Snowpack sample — Buffalo Mountain, Silverthorne, Colorado, USA (1/25/25, 10:11 AM MST)
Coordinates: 39.6222, -106.1139
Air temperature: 22 °F
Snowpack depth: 110 cm
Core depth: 40 cm
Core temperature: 46.4 °F
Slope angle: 12°, slope face: 102°
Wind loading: high
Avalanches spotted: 0
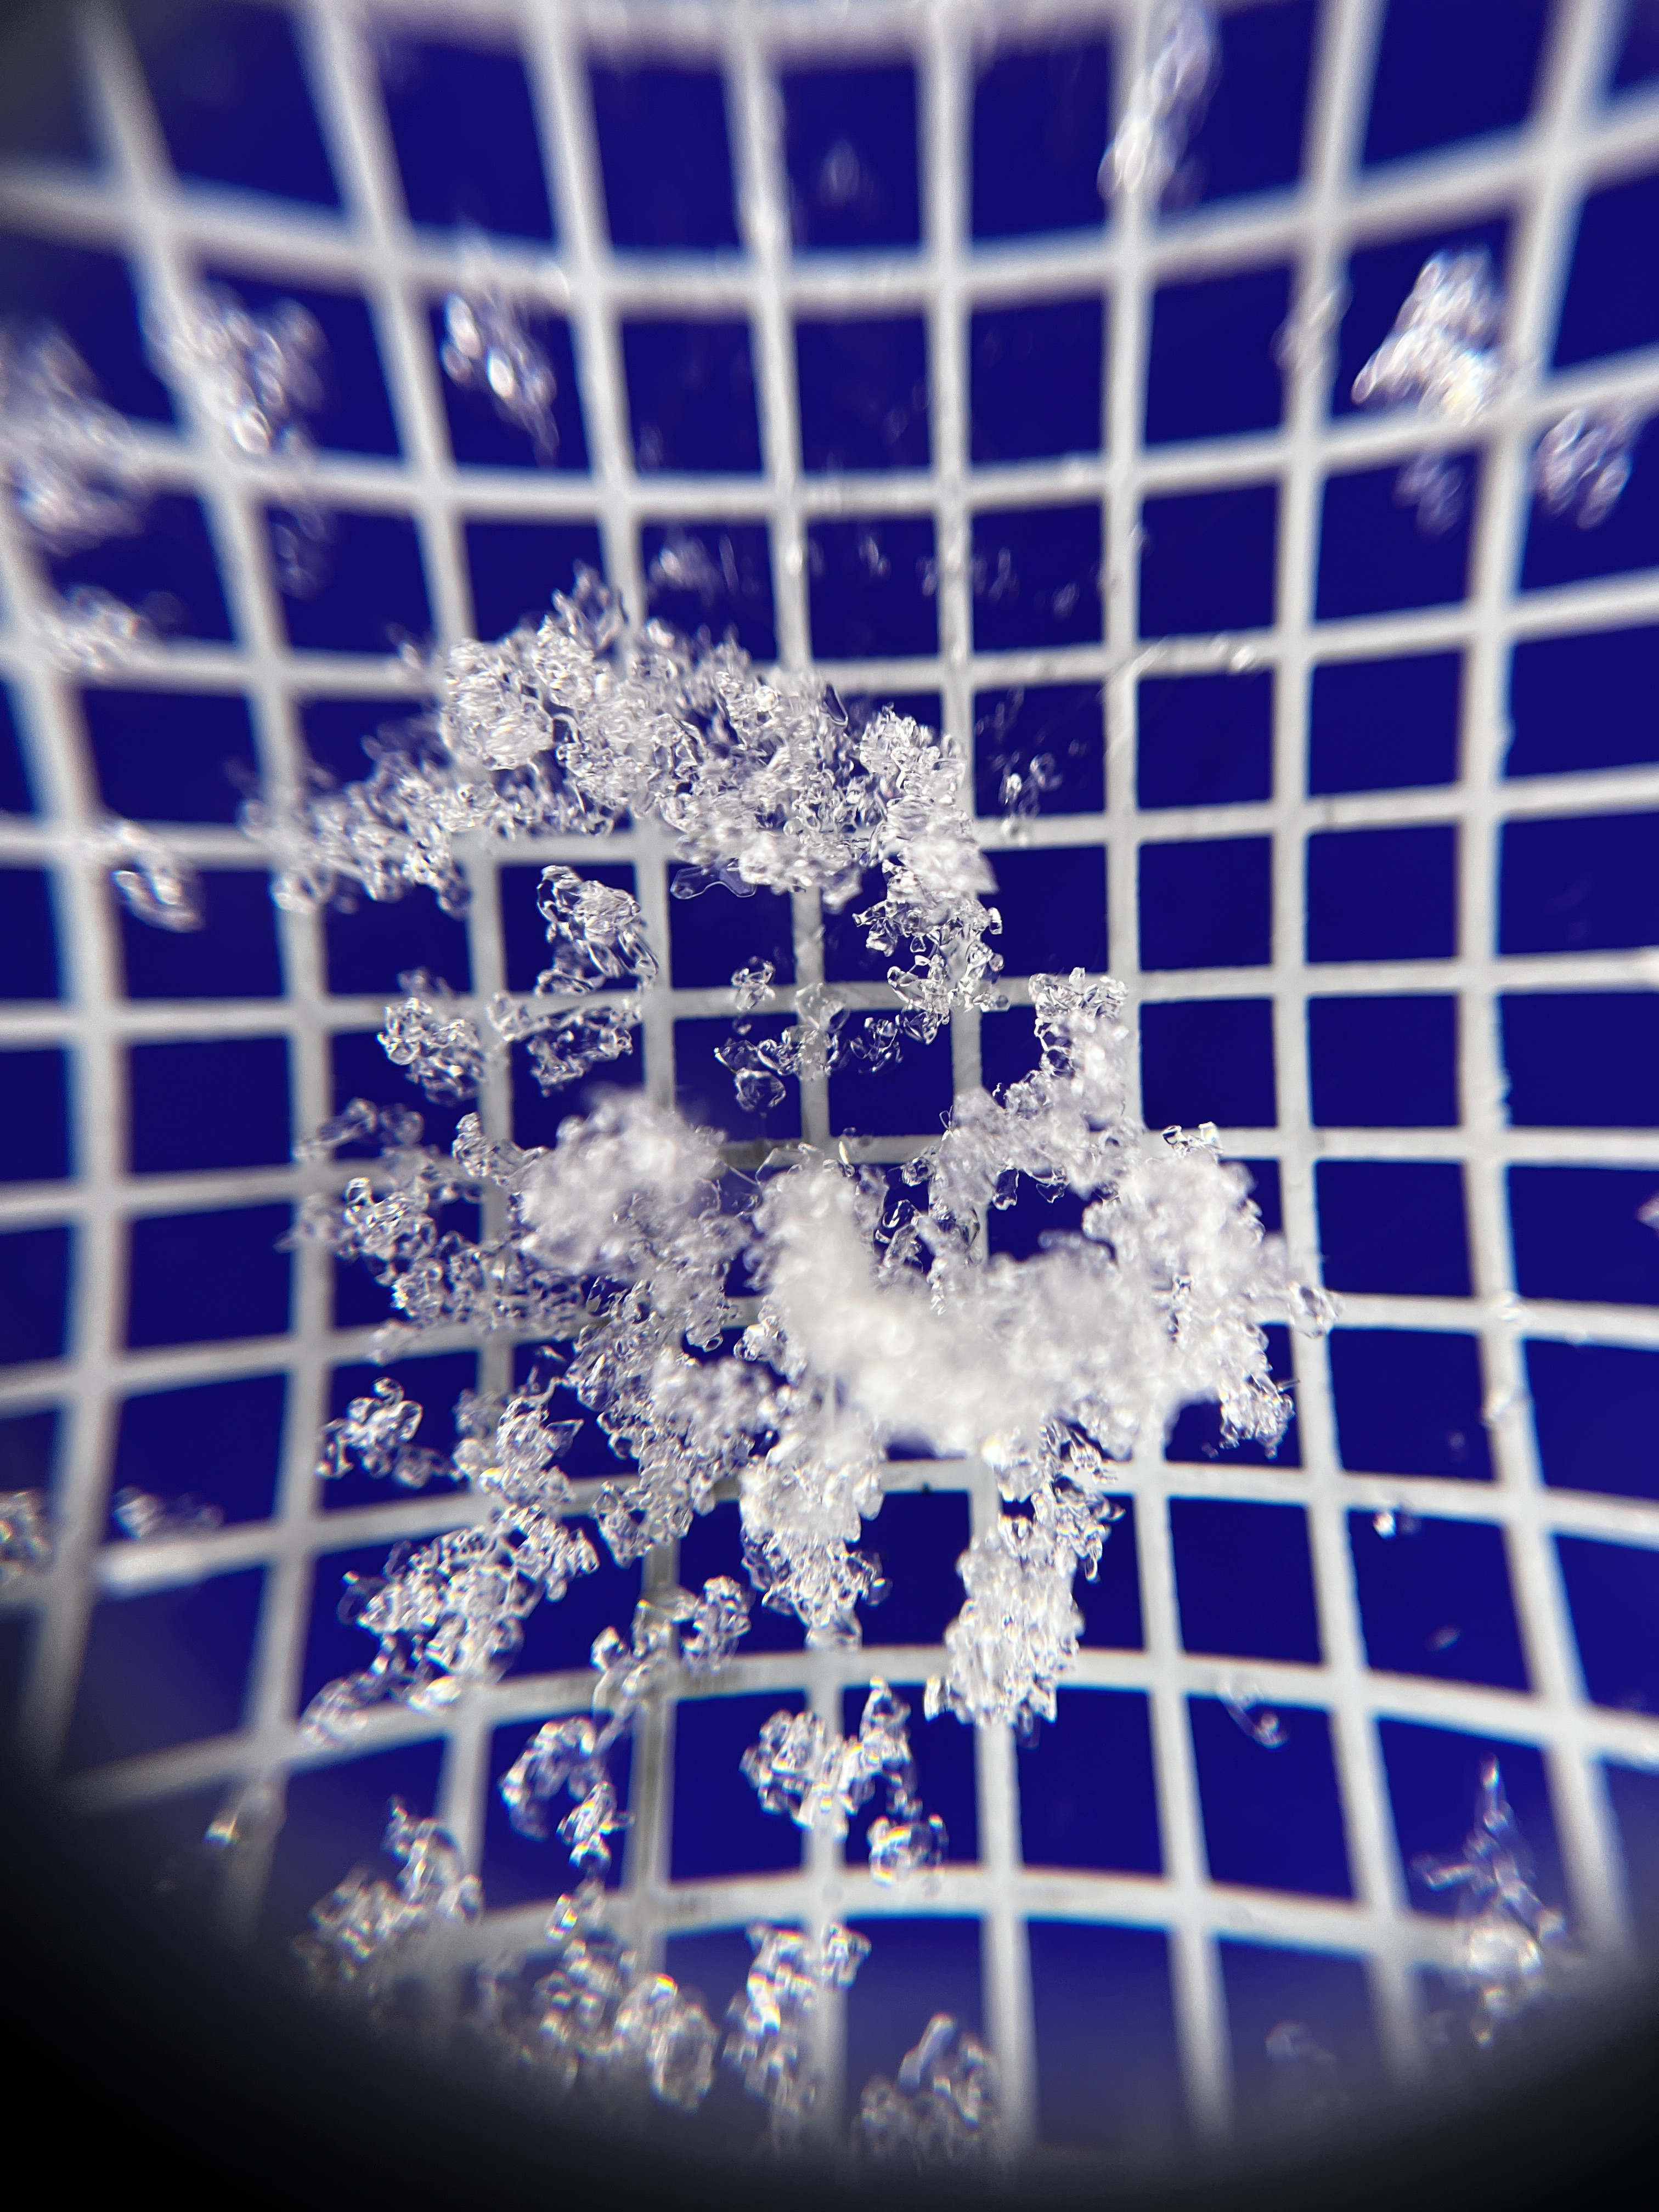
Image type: magnified_profile
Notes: No avalanches nearby, collected on the outskirts of a fire break 15 meters from the treeline, on way to Buffalo and Red Mountain